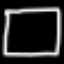
Label: square